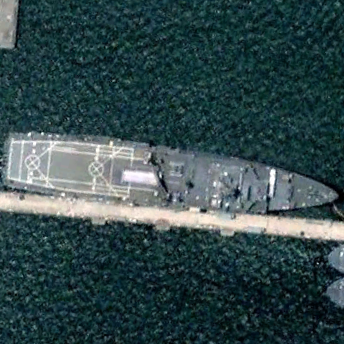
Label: combat